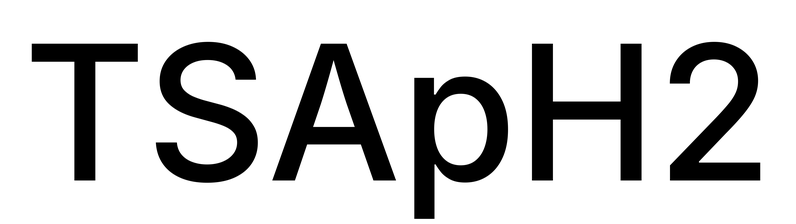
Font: Inter_Medium